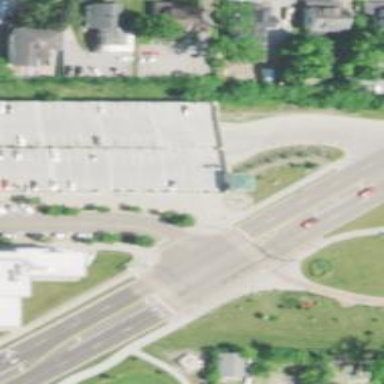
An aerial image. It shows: Footway with crossing.